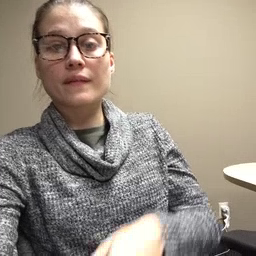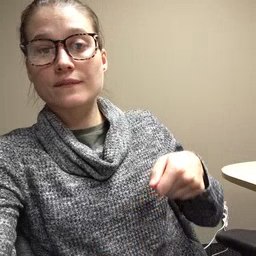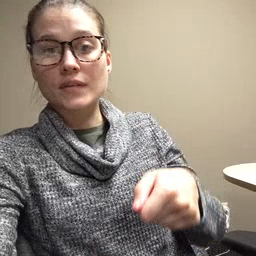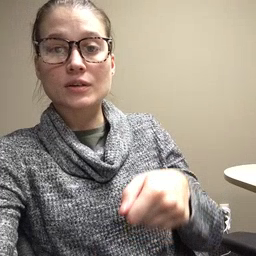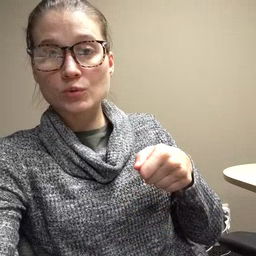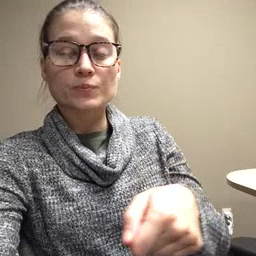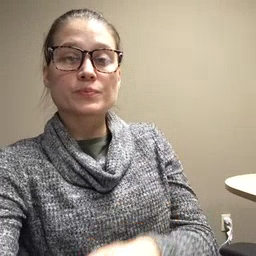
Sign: vacuum